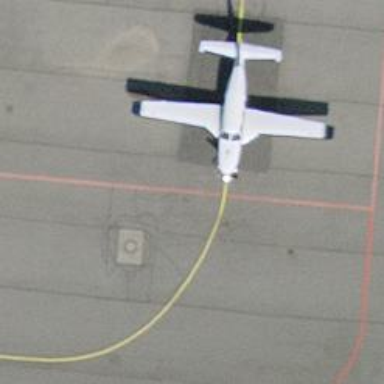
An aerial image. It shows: Airport parking position.